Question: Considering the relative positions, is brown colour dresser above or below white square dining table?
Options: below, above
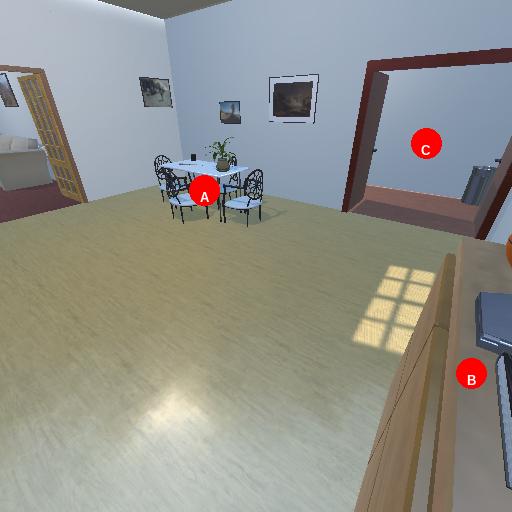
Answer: below